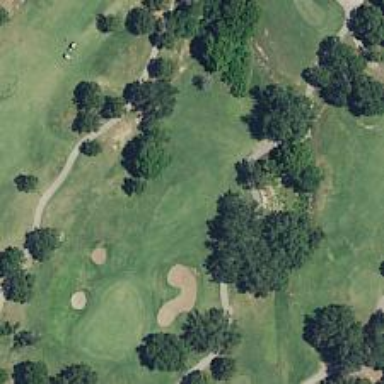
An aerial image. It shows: Path used for both walking and golf.